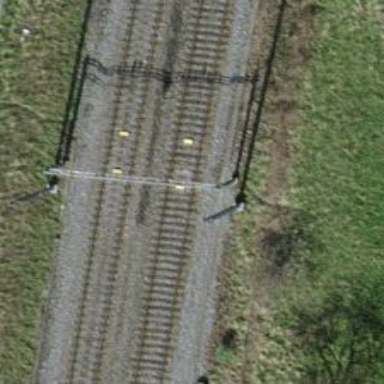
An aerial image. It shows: Single railway track with electrification through contact line.